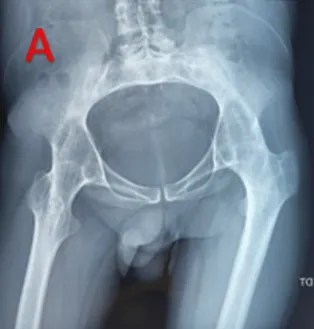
Radiographic findings in the case 3 patient with an abnormal location of the sciatic nerve. A: Front pelvis X-ray showing bilateral ankylosis of both hips secondary to ankylosing spondylitis.
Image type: radiology (x_ray)